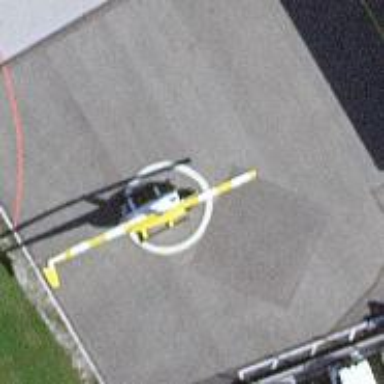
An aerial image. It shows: Image of helipad at airport.